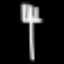
Label: fork